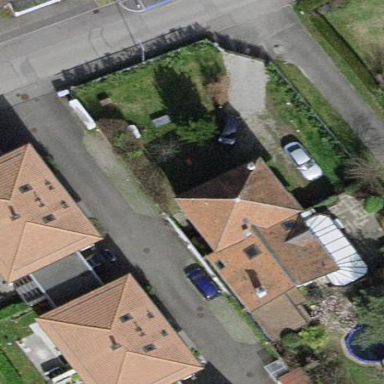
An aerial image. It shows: Garden enclosed by fence.